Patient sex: M
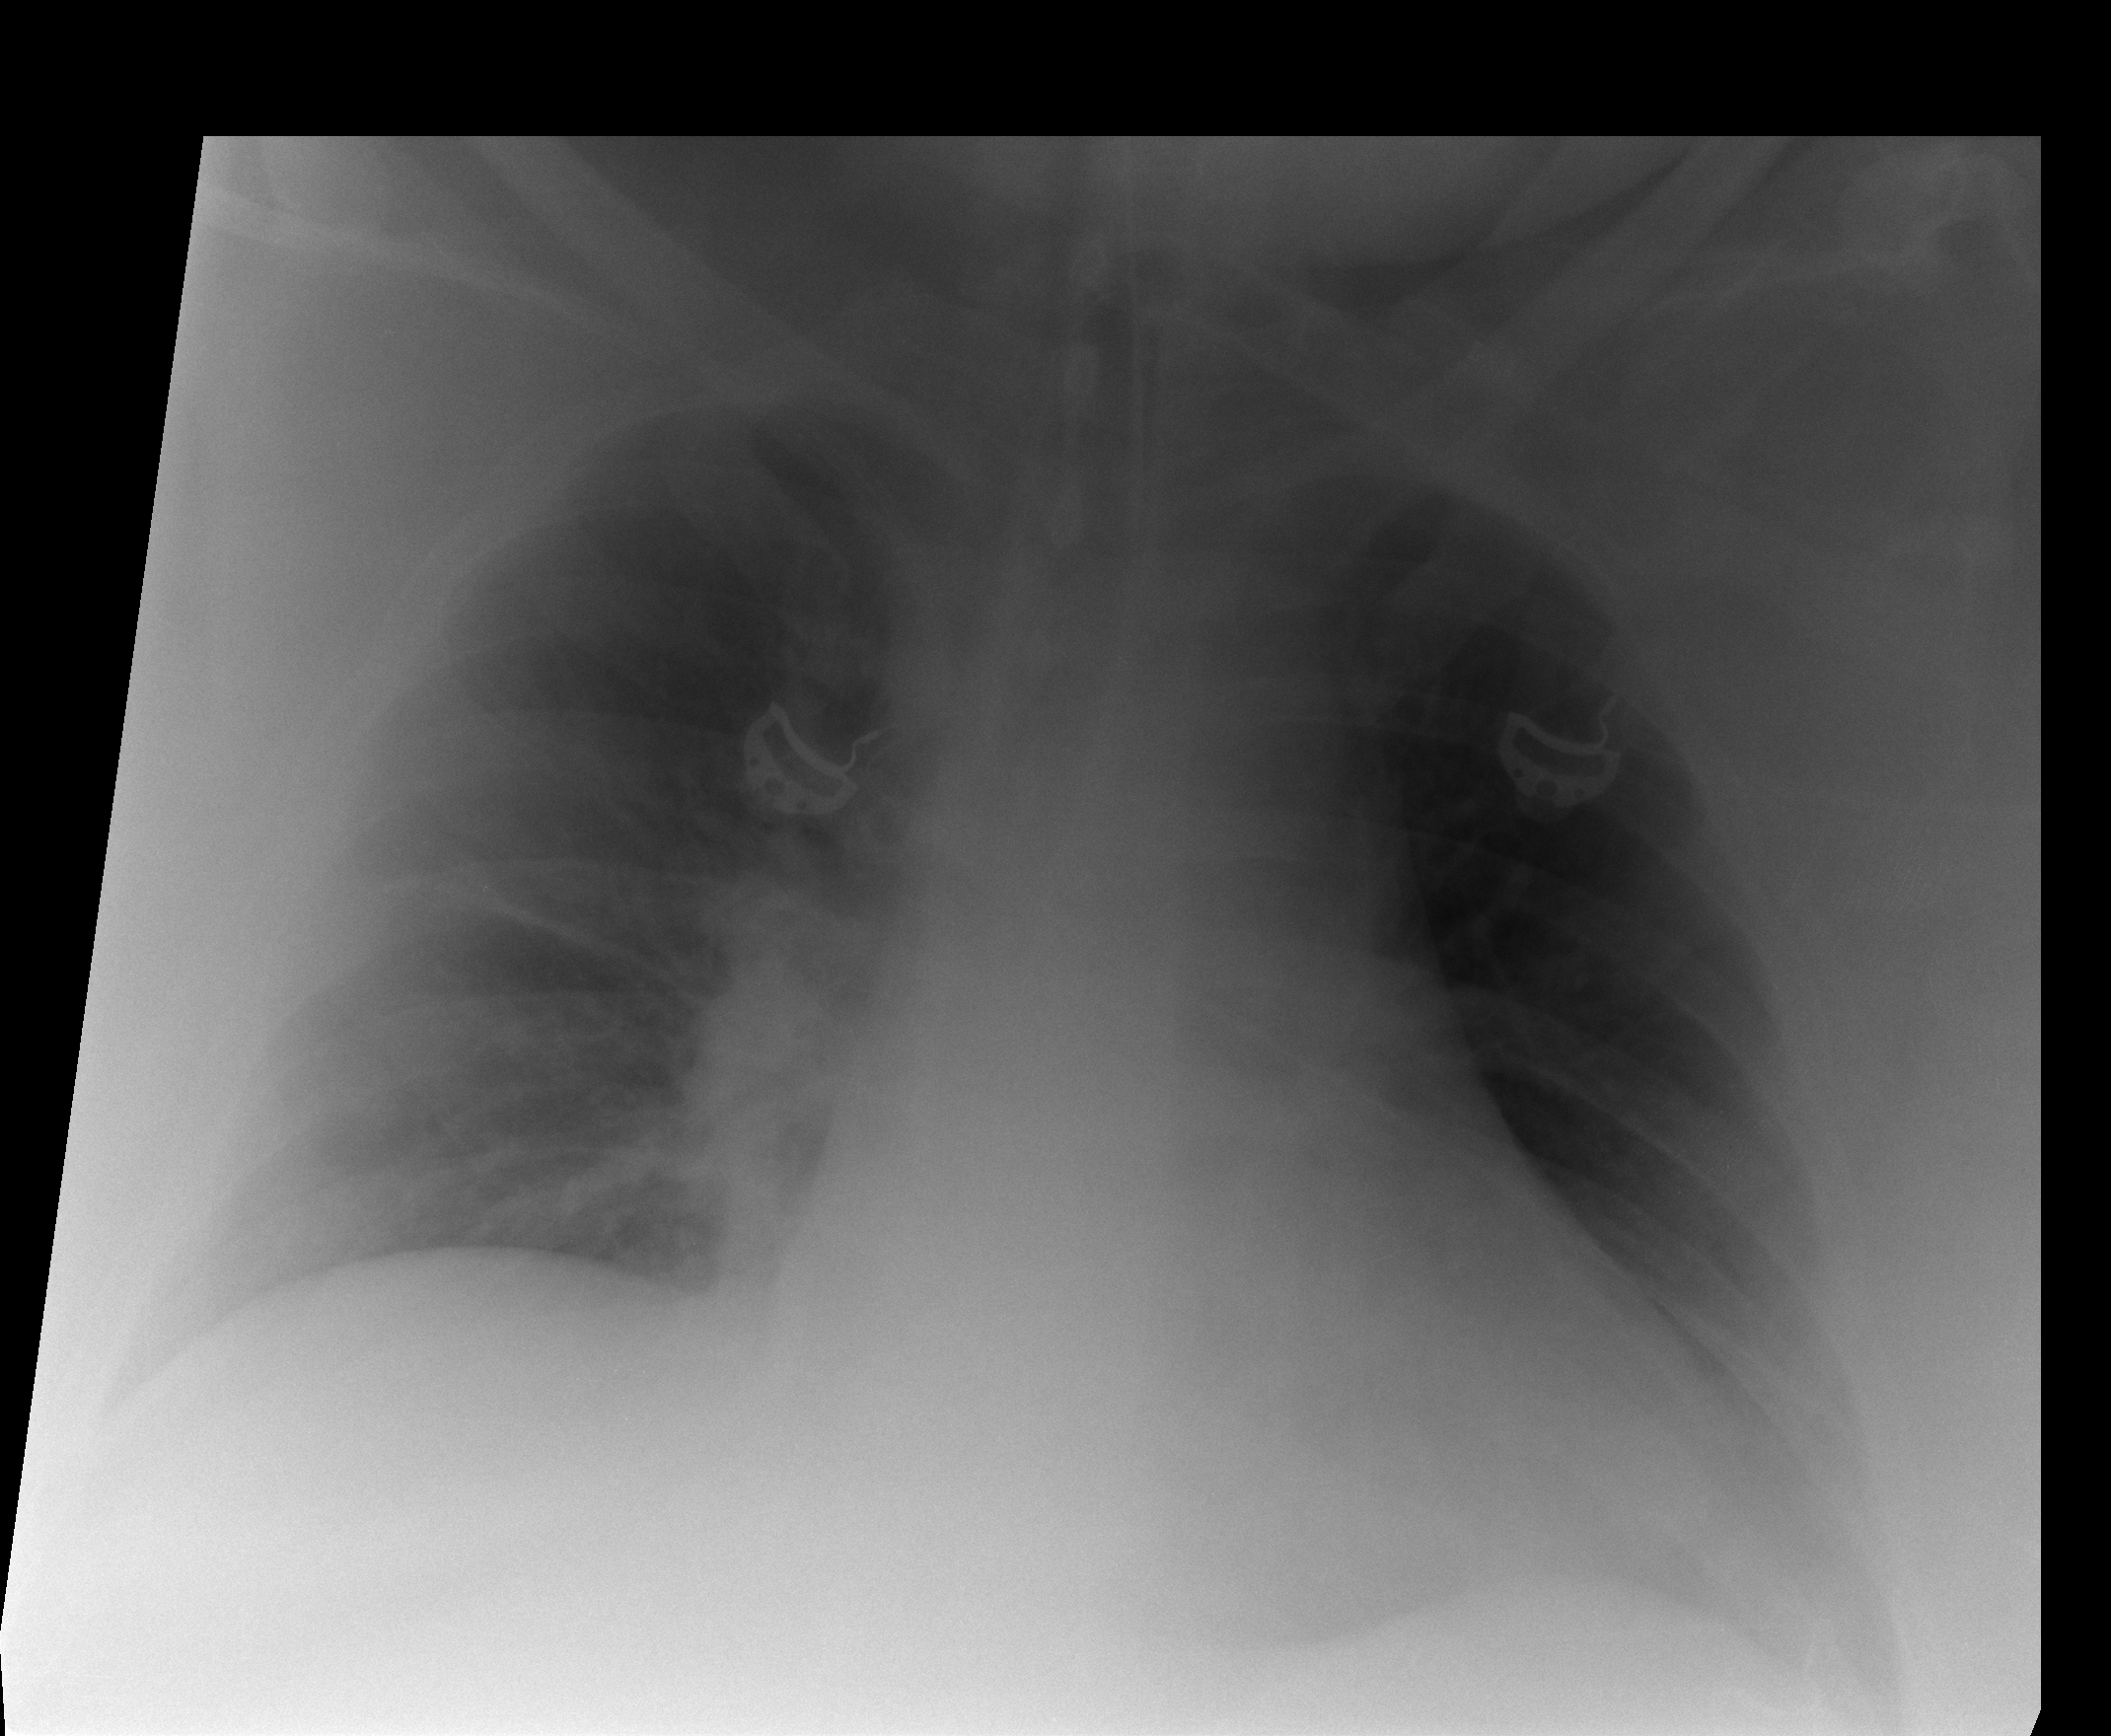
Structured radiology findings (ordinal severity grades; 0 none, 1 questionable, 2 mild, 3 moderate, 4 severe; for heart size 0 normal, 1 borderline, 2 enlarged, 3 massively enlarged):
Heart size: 2
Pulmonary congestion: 1
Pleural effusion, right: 0
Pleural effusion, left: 1
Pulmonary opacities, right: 2
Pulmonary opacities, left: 2
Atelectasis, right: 2
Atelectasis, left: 1